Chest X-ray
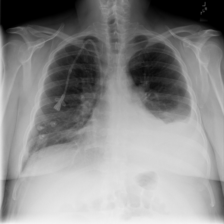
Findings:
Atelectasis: positive
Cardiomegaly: negative
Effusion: positive
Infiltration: positive
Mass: negative
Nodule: negative
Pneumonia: negative
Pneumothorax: negative
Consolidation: negative
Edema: negative
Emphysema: negative
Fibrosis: negative
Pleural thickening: negative
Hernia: negative